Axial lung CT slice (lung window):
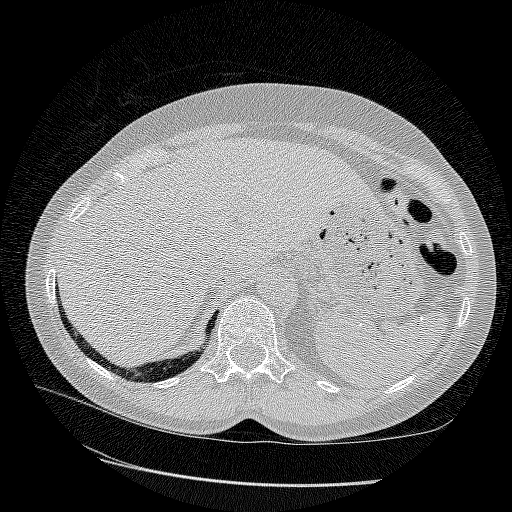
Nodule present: no